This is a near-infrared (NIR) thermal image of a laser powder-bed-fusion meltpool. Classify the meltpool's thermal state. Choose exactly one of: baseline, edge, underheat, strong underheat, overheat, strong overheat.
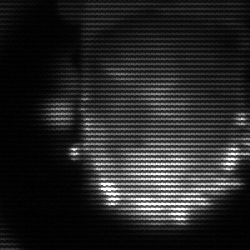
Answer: baseline